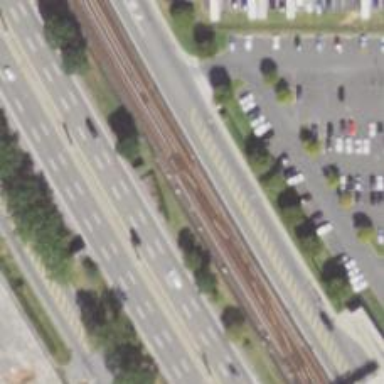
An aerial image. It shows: Light rail electrified railway.